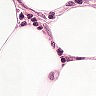
Metastatic tissue present: no